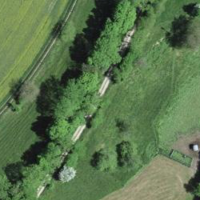
EUNIS habitat code: 24
Species observed at this site:
Maniola jurtina
Euplagia quadripunctaria